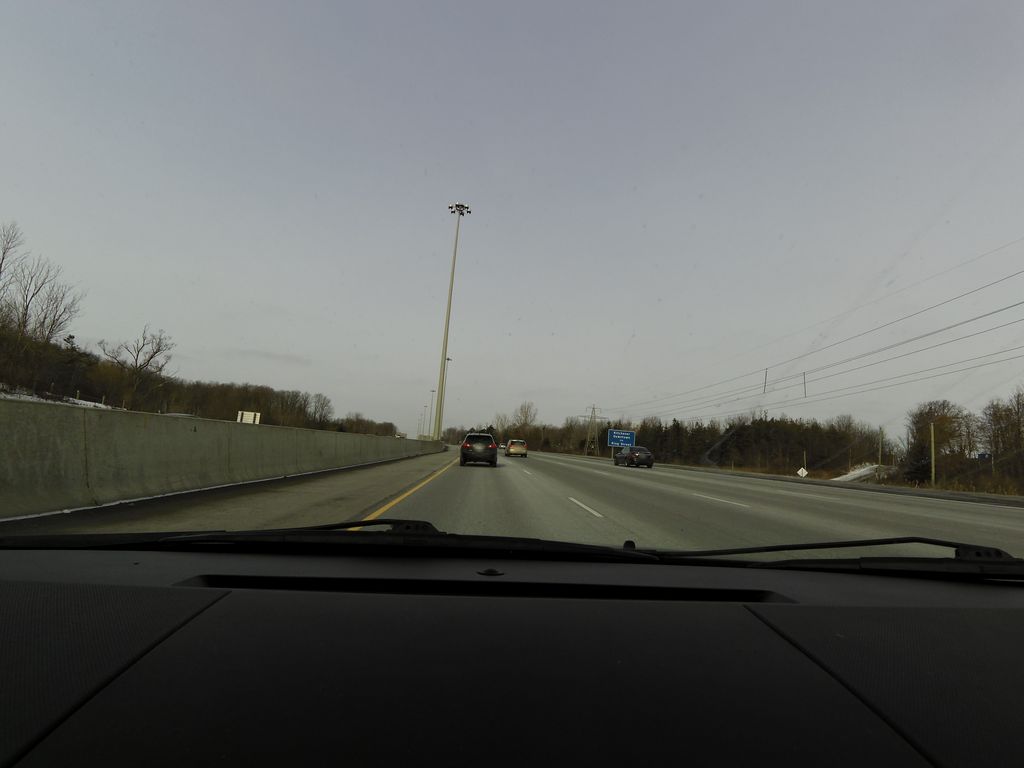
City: kitchener-waterloo